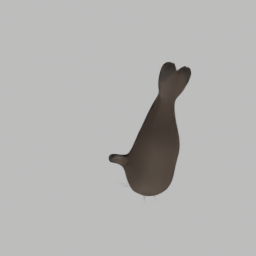
Label: animals